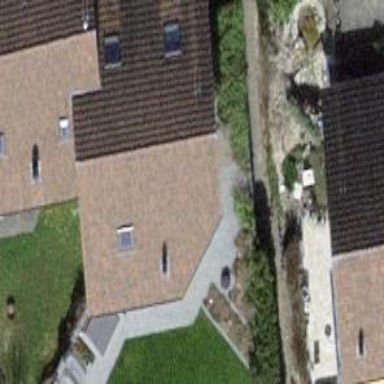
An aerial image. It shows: Semi-detached house with gabled roof.